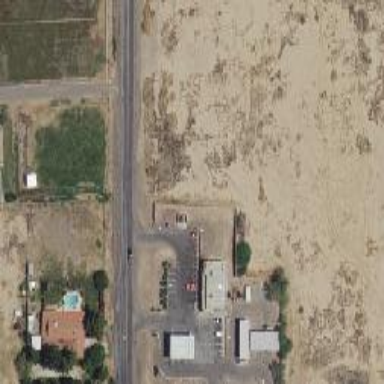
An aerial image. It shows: Fuel station.